九年级 · 度量几何学
如图, 四边形 $A B C D$ 内接于 $\odot O$, 且 $\angle A=90^{\circ}, \overparen{B C}=\overparen{C D}$. 若 $A B=8, A D=6$,则 $B C$ 的长为 $($ )

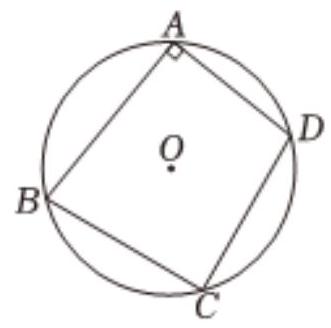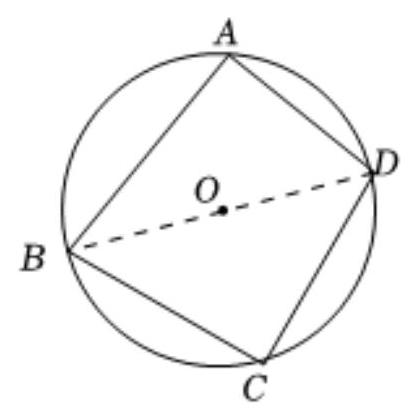
A. $5 \sqrt{2}$

B. 5

C. $\frac{5}{2}$

D. 10

第 II 卷（非选择题）


答案: A
解析: 解: 如图所示, 连接 $B D$,

$\because \angle A=90^{\circ}, A B=8, A D=6$,

$\therefore B D=\sqrt{A B^{2}+A D^{2}}=10$,

$\because$ 四边形 $A B C D$ 内接于 $\odot O, \angle A=90^{\circ}$,

$\therefore \angle B C D=90^{\circ}$,

$\because \overparen{B C}=\overparen{C D}$.

$\therefore B C=C D=\frac{\sqrt{2}}{2} B D=5 \sqrt{2}$,

故选: $A$.

根据勾股定理求得 $B D=10$, 根据圆内接四边对角互补, 得出 $\angle B C D=90^{\circ}$, 继而根据勾股定理即可求解.

本题考查了圆内接四边形对角互补, 勾股定理, 同弧所对弦相等, 熟练掌握以上知识是解题的关键.